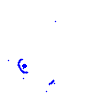
Particle: kaon